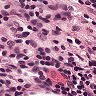
Metastatic tissue present: no